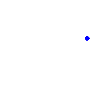
Particle: pion